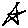
Label: star